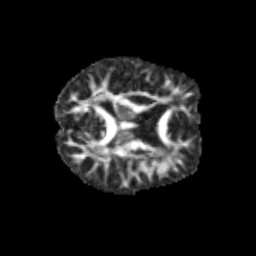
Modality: FA
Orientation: axial
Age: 11
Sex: female
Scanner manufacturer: siemens
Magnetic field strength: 3 T
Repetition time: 3.8 s
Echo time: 0.07 s